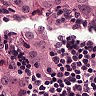
Metastatic tissue present: yes